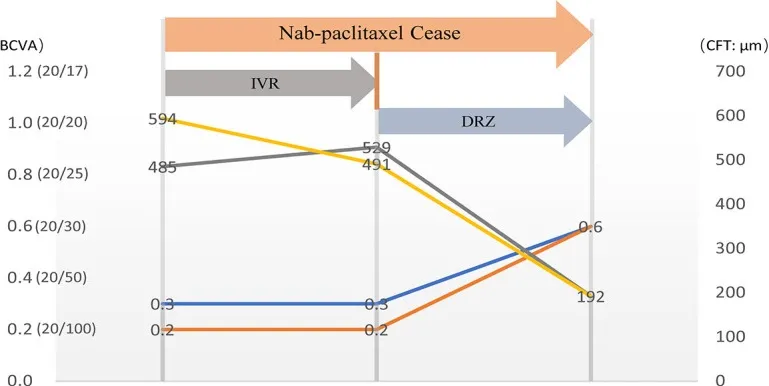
The diagram shows the timeline of treatment and the changes in visual acuity and central retinal thickness.
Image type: chart (chart)